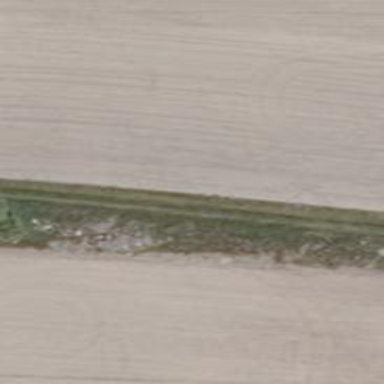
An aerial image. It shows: Ground track with grade 4 track type.